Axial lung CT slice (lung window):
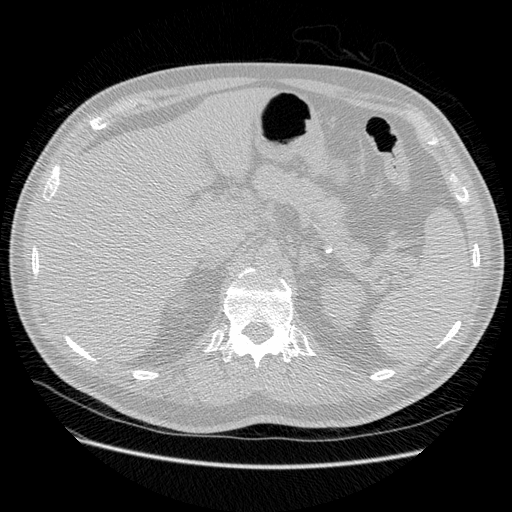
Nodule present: no